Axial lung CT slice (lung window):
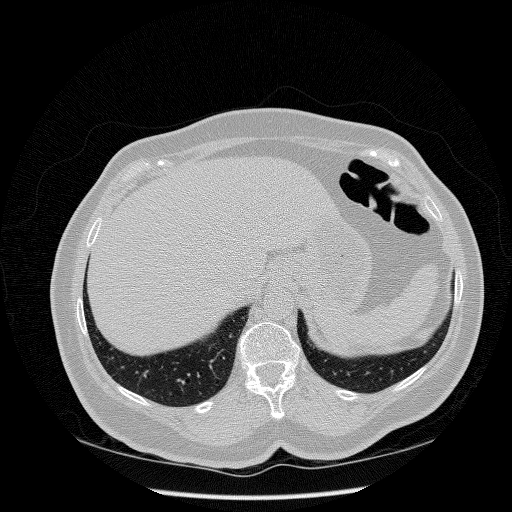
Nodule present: no